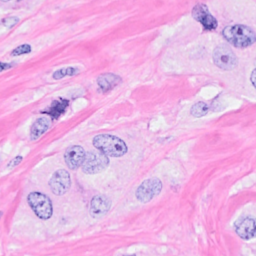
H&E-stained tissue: Breast